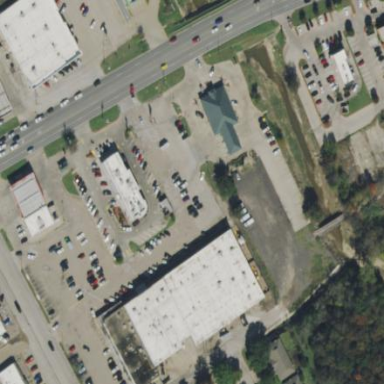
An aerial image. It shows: Parking area with concrete surface.